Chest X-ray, PA view. Patient: 64 years old, sex M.
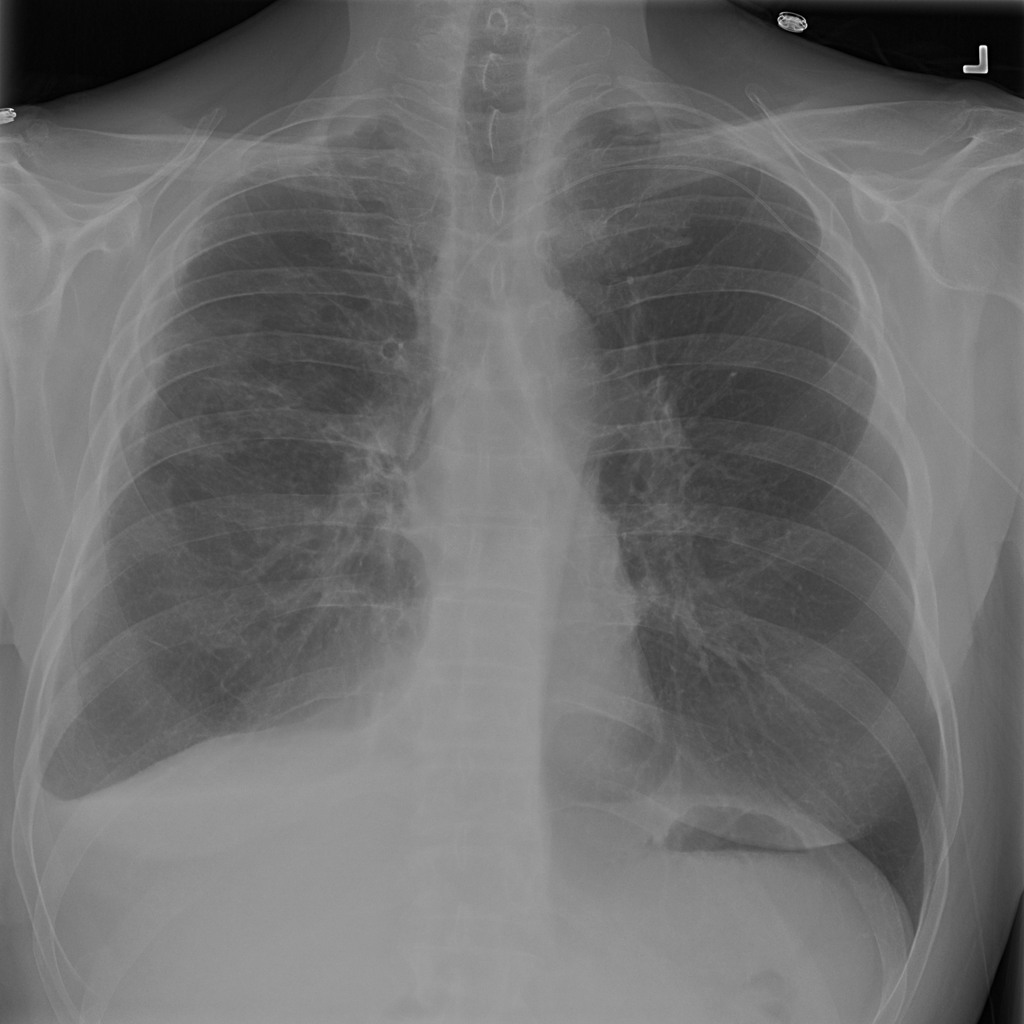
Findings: Effusion, Pneumothorax